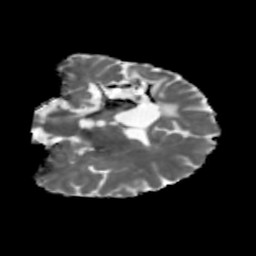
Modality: MD
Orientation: coronal
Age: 44
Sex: female
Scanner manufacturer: siemens
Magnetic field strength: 3 T
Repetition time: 5.47 s
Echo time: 0.0854 s